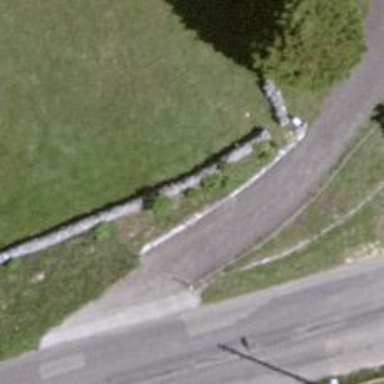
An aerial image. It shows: Wall barrier.